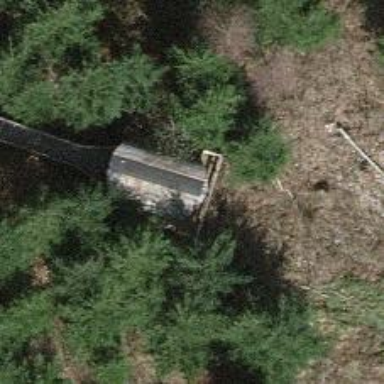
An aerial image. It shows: Path on boardwalk bridge.